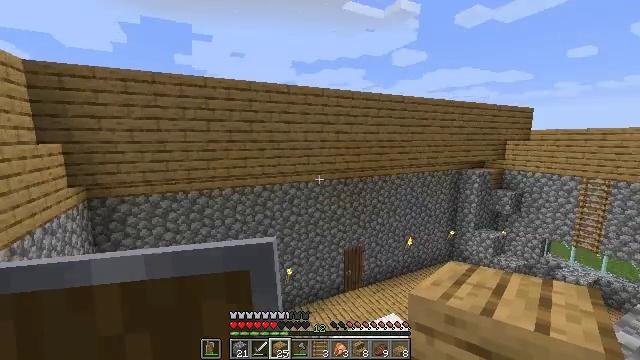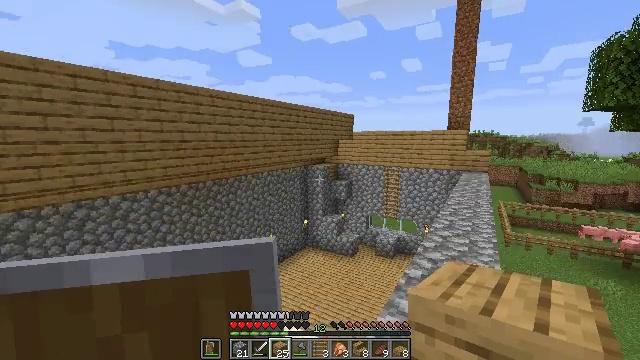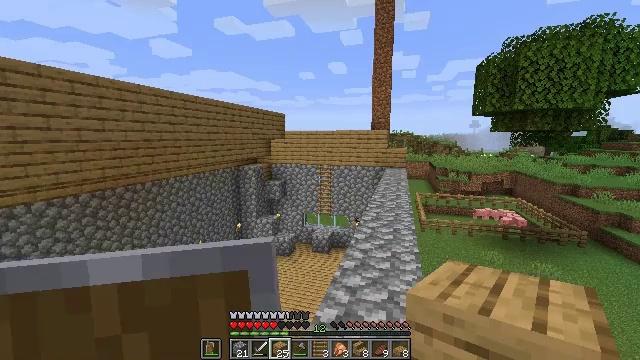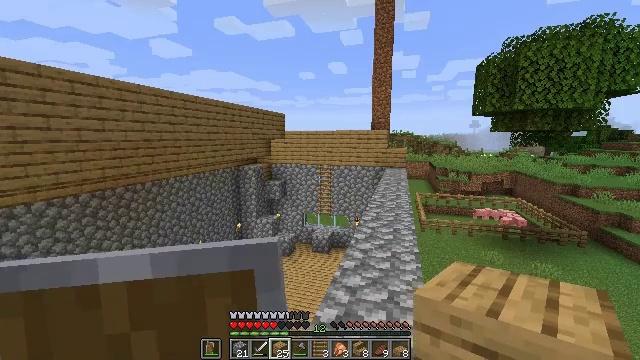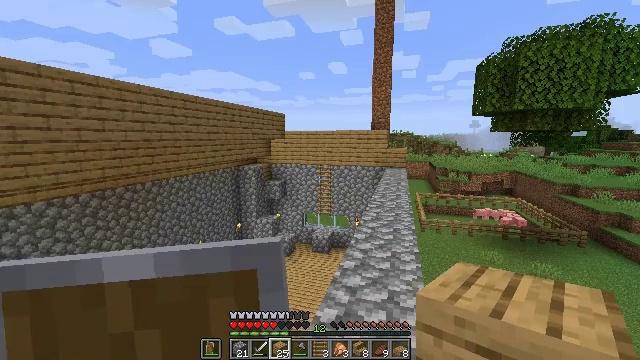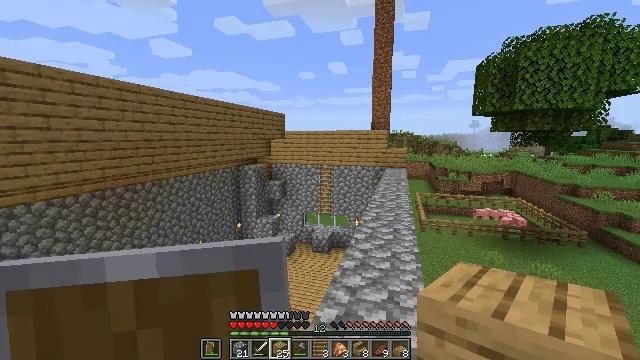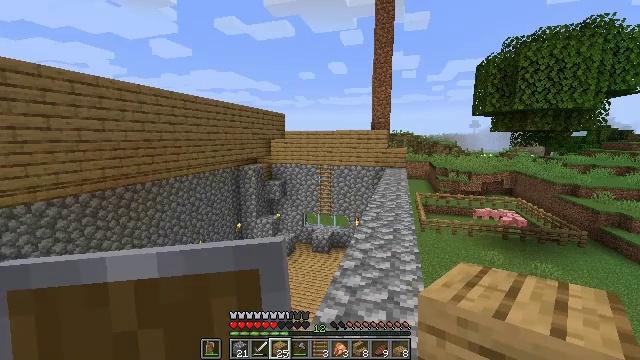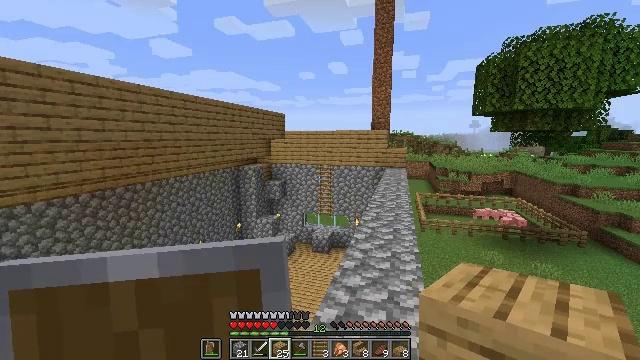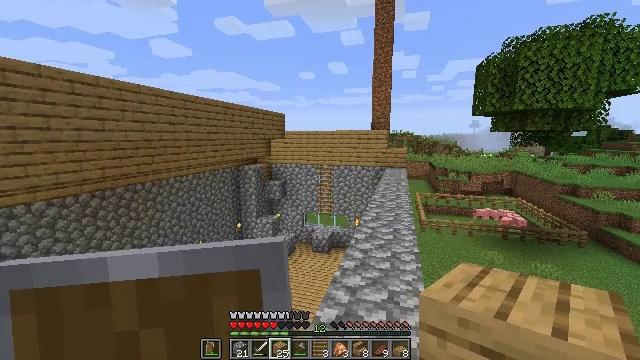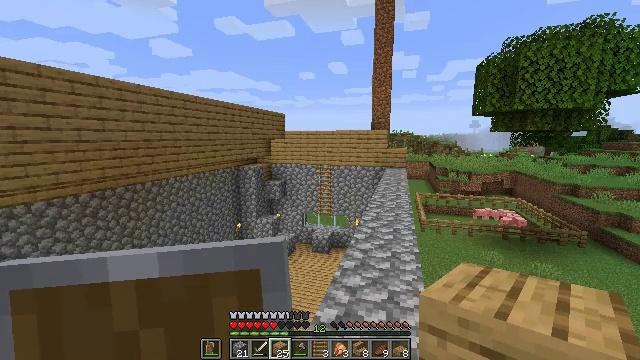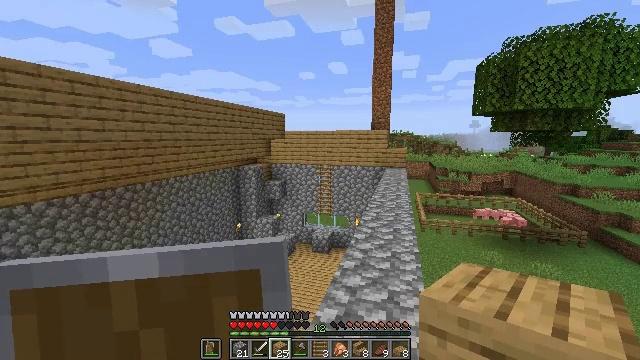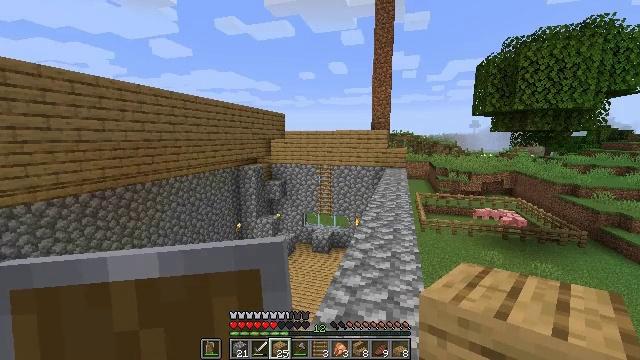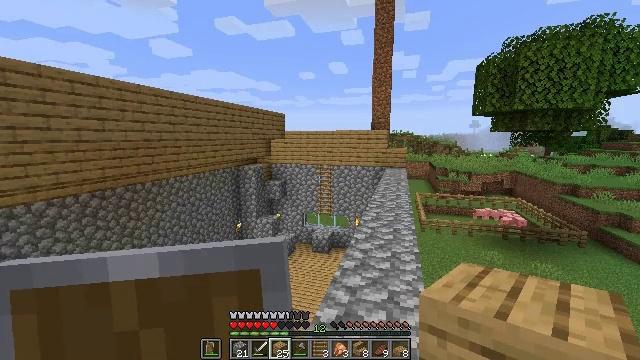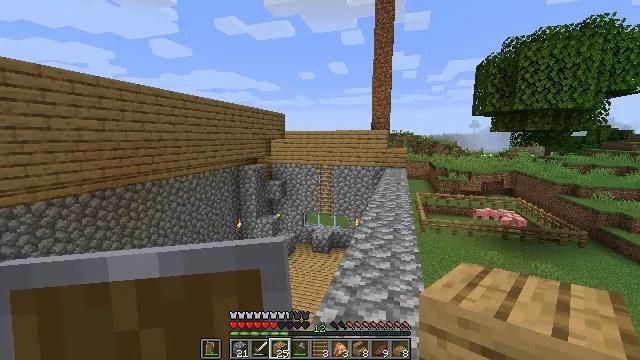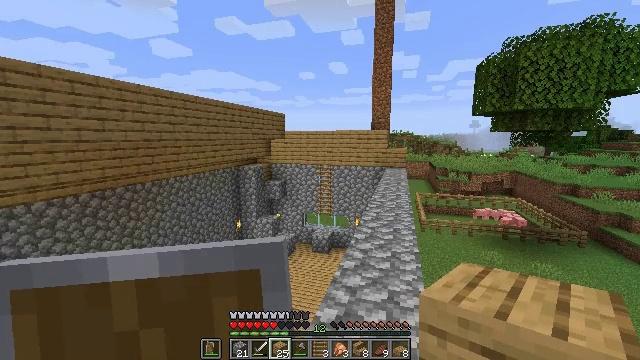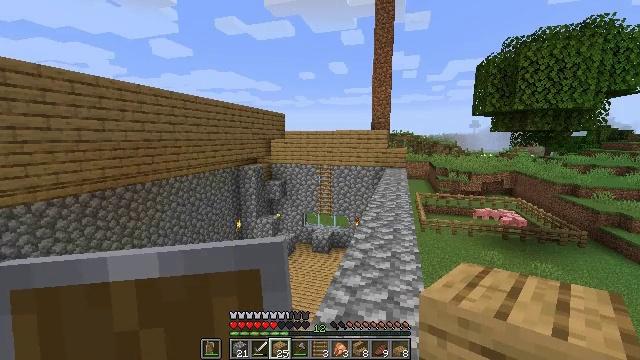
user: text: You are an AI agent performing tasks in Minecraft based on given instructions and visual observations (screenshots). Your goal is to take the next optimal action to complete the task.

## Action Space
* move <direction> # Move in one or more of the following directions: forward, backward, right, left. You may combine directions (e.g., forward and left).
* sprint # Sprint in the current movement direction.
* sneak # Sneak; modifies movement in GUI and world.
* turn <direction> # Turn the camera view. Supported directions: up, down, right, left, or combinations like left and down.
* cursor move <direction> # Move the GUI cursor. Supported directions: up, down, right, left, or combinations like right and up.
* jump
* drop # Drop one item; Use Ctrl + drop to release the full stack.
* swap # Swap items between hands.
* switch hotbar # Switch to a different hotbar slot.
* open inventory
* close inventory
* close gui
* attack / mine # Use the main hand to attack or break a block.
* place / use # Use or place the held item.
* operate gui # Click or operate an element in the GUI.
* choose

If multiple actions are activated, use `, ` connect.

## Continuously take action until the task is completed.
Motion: motion action
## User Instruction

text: Attack the oak planks to recycle it.
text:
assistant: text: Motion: turn right
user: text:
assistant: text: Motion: turn right
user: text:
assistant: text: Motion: no_op
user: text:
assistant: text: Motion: no_op
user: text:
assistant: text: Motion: no_op
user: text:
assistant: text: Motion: no_op
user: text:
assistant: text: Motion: no_op
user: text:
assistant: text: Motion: no_op
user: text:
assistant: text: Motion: no_op
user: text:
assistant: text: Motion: no_op
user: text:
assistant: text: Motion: no_op
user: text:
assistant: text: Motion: no_op
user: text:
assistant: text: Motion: no_op
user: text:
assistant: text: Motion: no_op
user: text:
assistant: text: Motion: no_op
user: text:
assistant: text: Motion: no_op
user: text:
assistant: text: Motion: no_op
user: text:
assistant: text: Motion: no_op
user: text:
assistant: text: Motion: no_op
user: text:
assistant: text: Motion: no_op
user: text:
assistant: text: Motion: turn left
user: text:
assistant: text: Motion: turn left and down
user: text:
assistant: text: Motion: turn left and down
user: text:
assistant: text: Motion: turn left and down
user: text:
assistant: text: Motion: turn left
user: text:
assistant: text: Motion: turn left
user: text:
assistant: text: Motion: turn left
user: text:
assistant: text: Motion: turn left and down
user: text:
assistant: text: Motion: turn left
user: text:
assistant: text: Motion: turn left